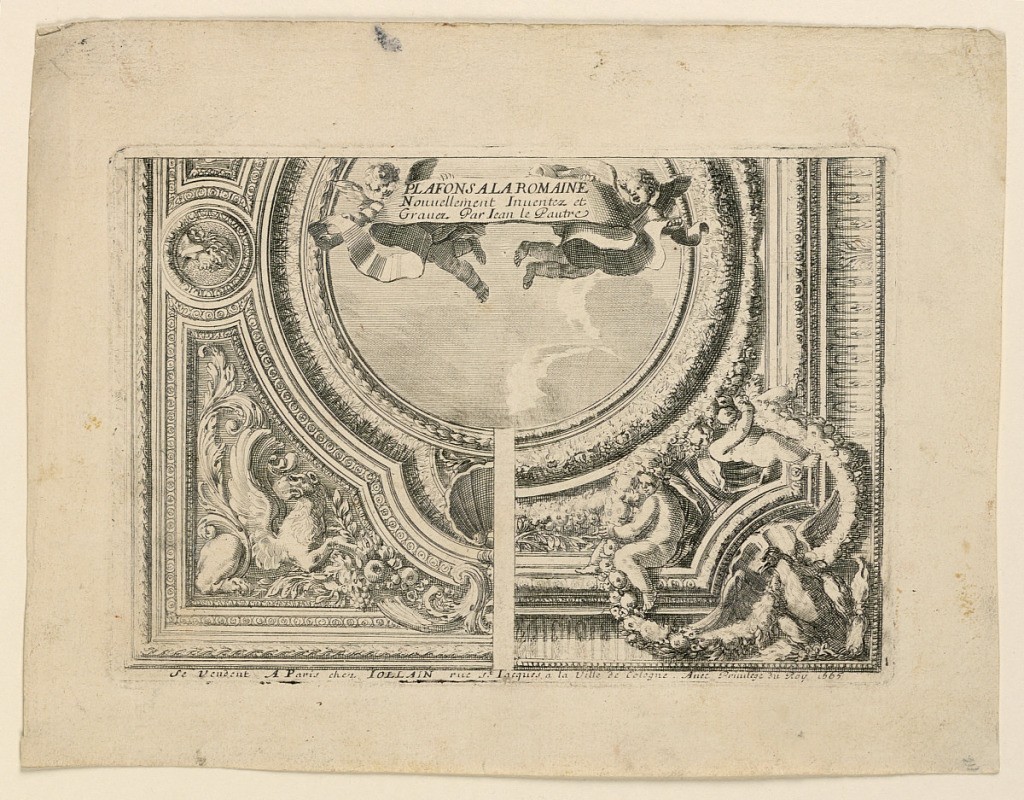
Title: Two Designs for Cieling, from "Plafons à la Romaine"
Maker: Jean Le Pautre, French, 1618–1682
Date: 1665
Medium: Etching on paper
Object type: Print
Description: Somewhat more than quarters are shown. Two putti flying in the central medallion hold a scroll. A fantastical griffin and a medallion portrait of a Roman emperor are shown in the left design, two children and a displayed eagle in the right one.